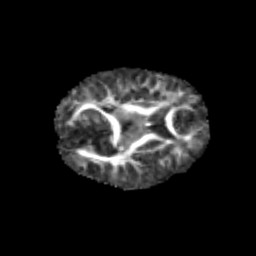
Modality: FA
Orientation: axial
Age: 6
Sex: female
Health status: healthy